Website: ulta-beauty
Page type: payment
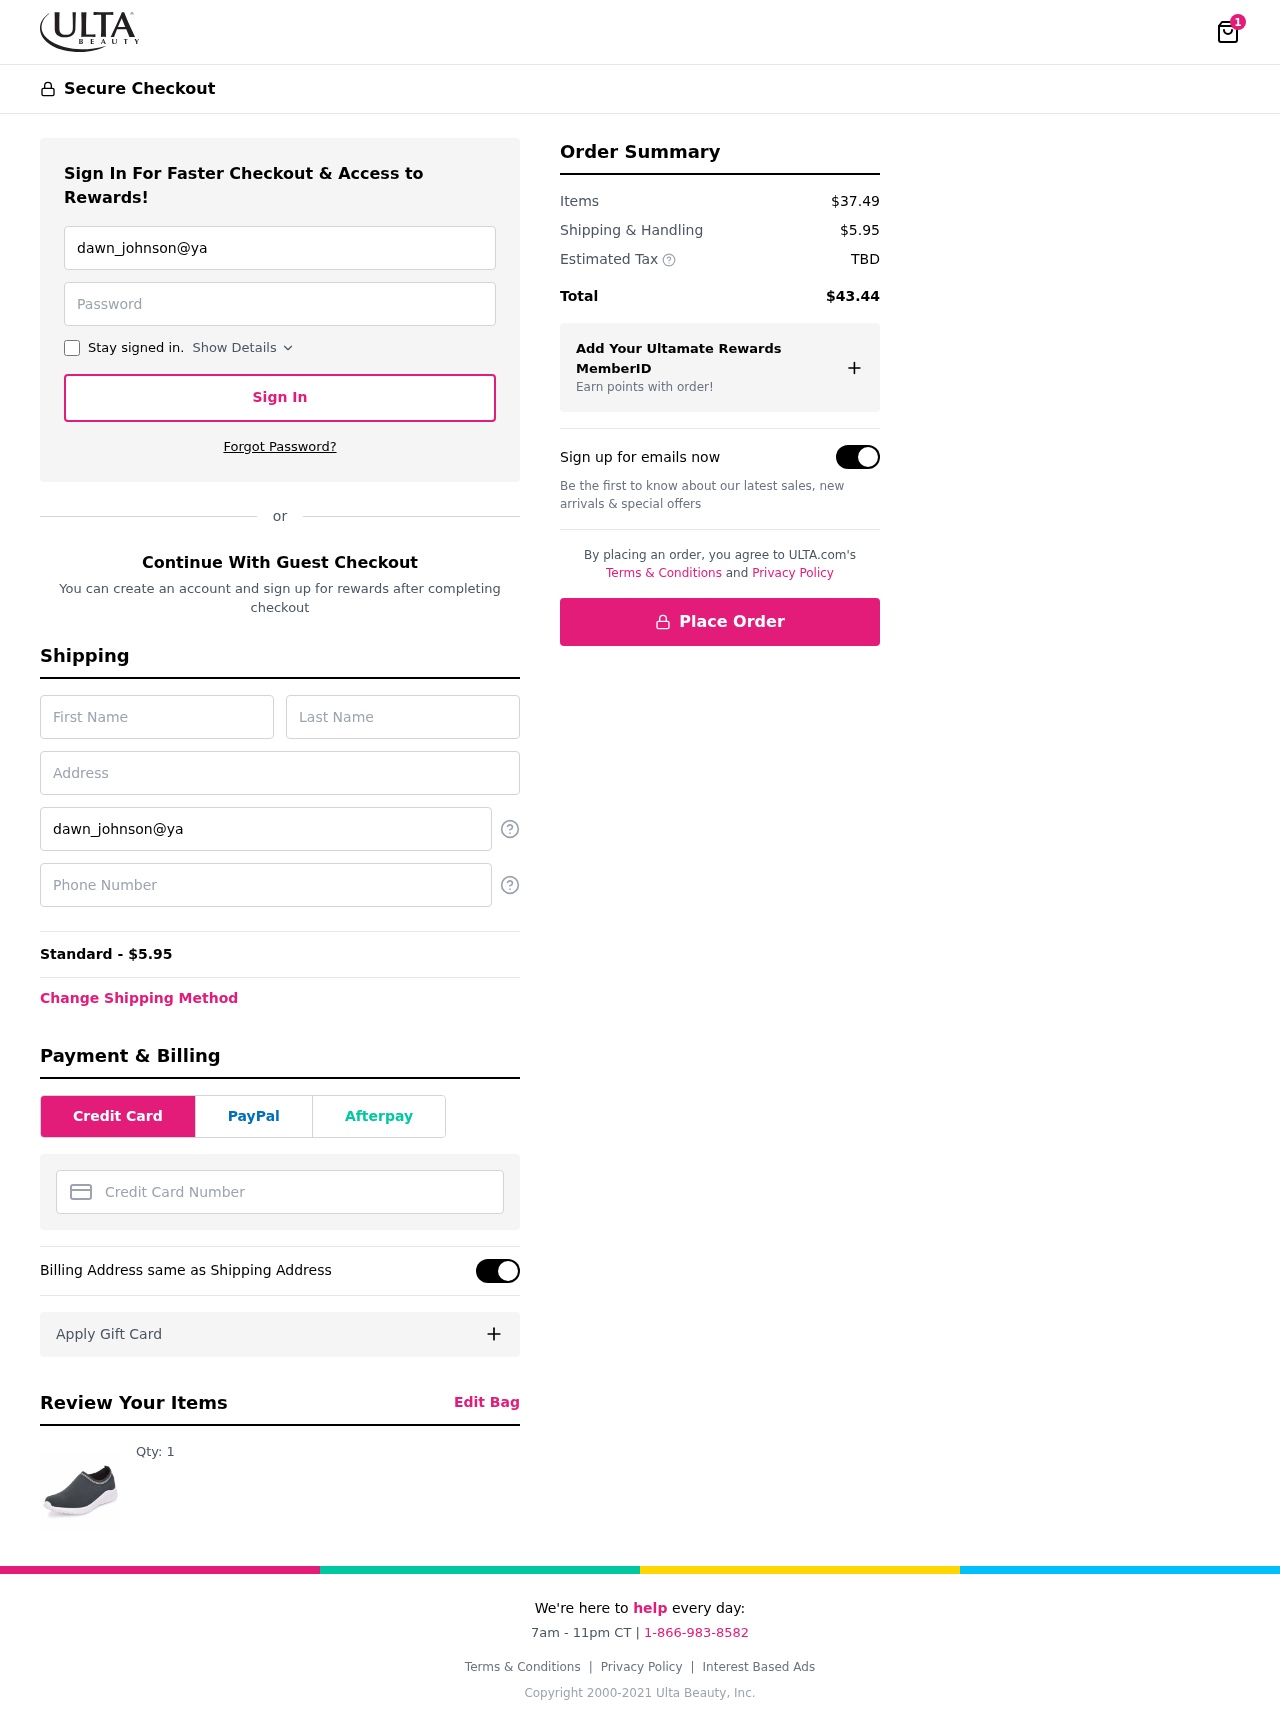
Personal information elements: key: PII_CARD_NUMBER
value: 4683 2382 0686 9838
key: PII_EMAIL
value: dawn_johnson@yahoo.com
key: PII_FIRSTNAME
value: Dawn
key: PII_LASTNAME
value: Johnson
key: PII_PHONE
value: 9457606203
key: PII_STREET
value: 261 Williams Summit
Product elements: key: PRODUCT1_QUANTITY
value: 1
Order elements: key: ORDER_NUM_ITEMS
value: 1
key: ORDER_SHIPPING_COST
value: $5.95
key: ORDER_SHIPPING_COST
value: Standard - $5.95
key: ORDER_SUBTOTAL
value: $37.49
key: ORDER_TAX
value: TBD
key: ORDER_TOTAL
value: $43.44